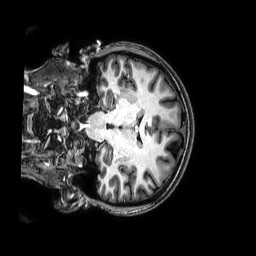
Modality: T1w
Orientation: coronal
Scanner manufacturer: philips
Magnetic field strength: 3 T
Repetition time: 0.008 s
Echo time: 0.003557 s